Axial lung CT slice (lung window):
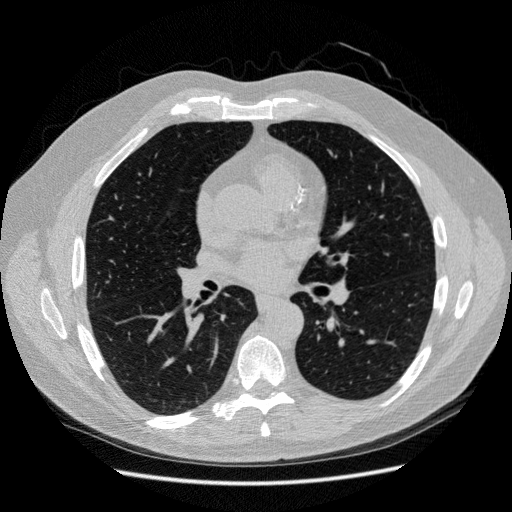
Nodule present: no